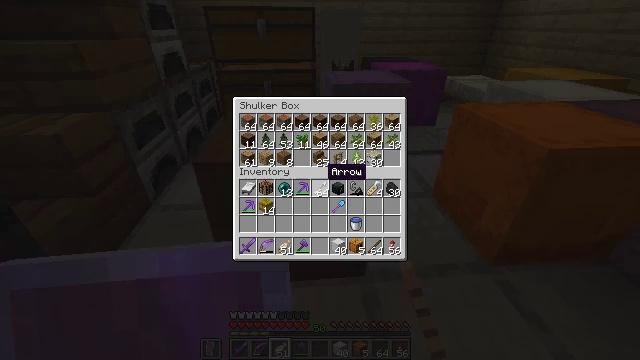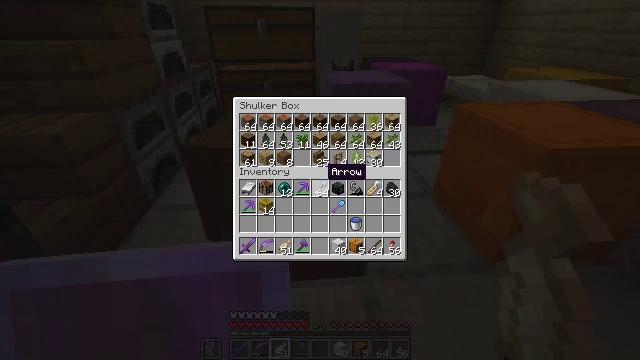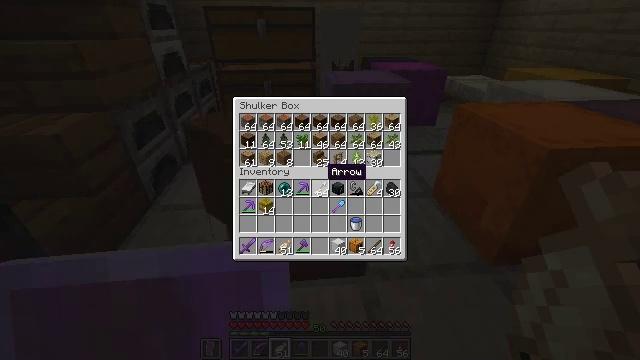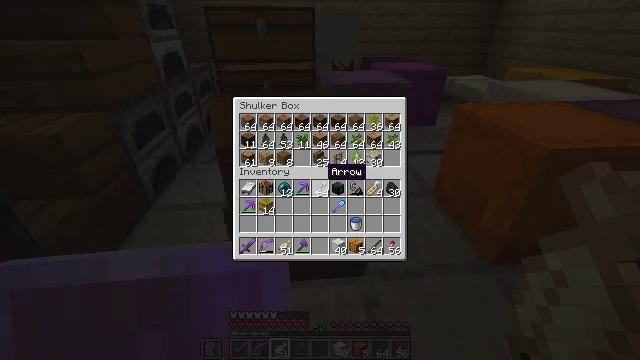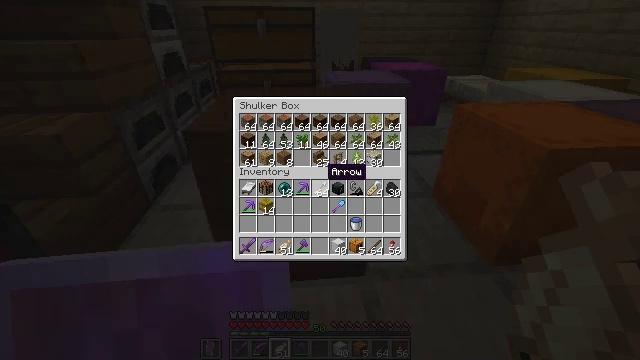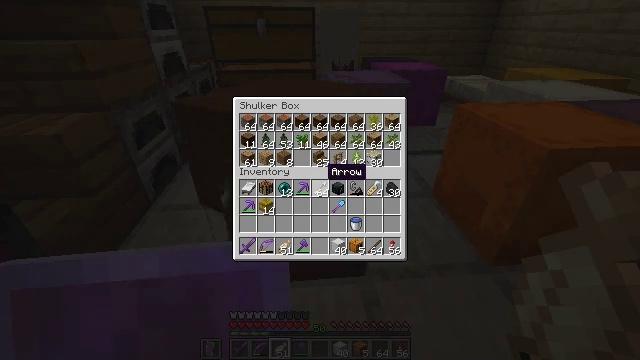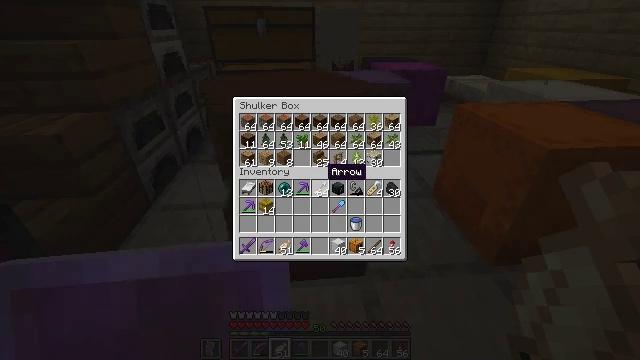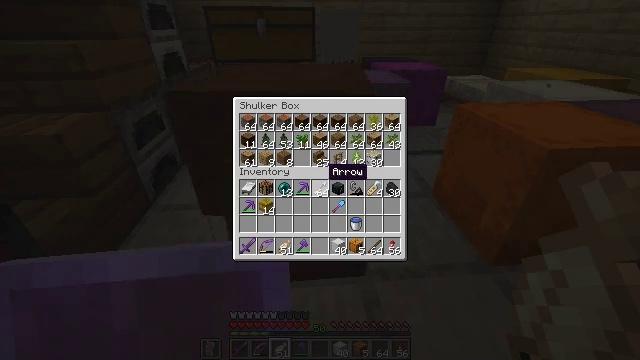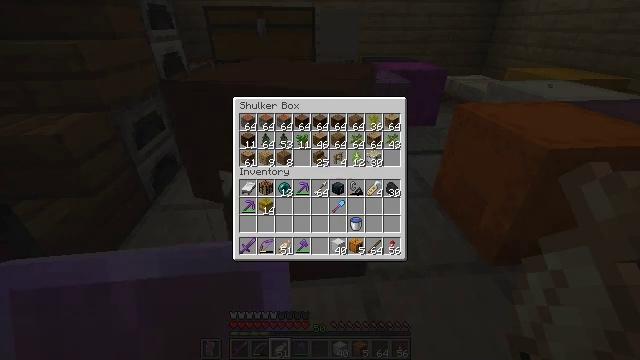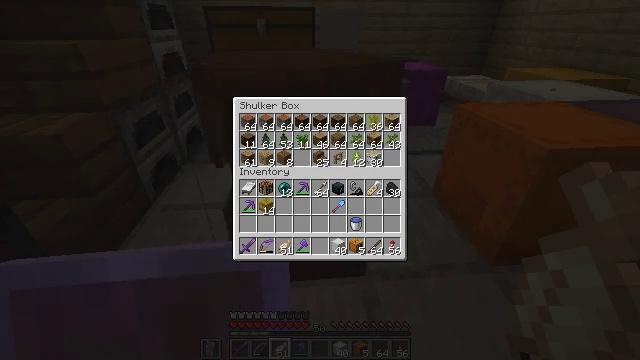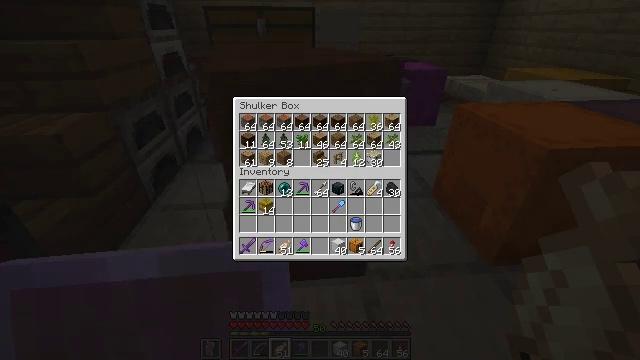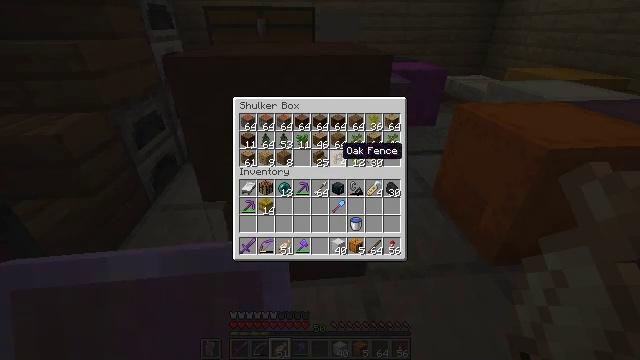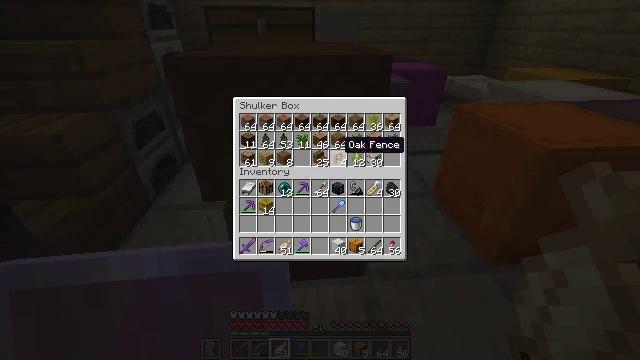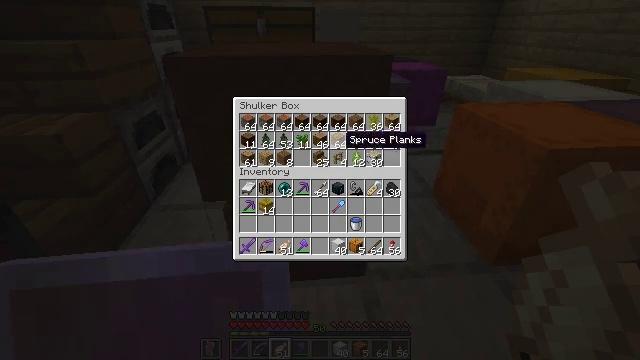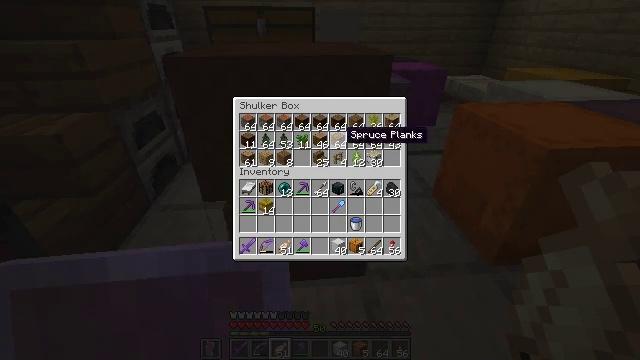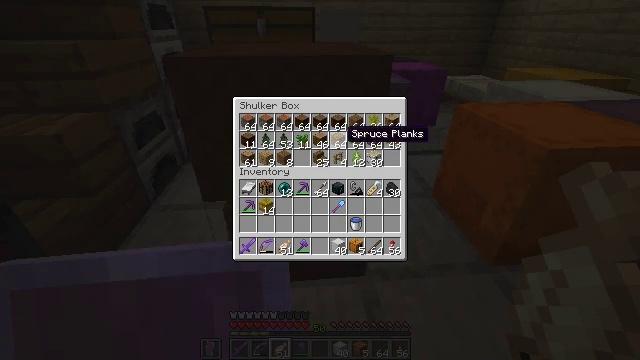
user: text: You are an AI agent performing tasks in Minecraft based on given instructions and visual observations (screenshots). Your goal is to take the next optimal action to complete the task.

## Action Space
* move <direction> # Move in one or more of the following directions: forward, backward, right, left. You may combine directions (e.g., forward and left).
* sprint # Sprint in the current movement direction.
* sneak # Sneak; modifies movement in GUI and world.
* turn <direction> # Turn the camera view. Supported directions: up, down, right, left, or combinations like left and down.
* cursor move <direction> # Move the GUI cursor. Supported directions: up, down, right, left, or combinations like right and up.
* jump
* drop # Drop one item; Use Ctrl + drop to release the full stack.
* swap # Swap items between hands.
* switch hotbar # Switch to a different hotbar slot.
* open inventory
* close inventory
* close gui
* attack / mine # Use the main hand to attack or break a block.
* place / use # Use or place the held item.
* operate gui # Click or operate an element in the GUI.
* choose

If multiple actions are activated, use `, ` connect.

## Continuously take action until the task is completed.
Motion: motion action
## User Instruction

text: Combine spruce planks and sticks to craft a spruce fence.
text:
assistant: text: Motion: no_op
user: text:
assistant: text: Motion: no_op
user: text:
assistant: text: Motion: no_op
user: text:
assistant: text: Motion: no_op
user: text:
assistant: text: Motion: no_op
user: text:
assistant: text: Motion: no_op
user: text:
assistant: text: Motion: no_op
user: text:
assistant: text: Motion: no_op
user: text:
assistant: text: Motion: no_op
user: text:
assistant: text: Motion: no_op
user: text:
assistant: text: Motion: cursor move up
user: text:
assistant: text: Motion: no_op
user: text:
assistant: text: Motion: no_op
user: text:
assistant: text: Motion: no_op
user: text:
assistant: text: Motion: sneak
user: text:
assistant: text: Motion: sneak
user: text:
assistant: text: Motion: sneak
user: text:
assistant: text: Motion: sneak
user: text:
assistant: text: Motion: sneak, operate gui
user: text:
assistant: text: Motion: sneak, operate gui
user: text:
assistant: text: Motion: sneak, cursor move right and up
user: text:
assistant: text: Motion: sneak
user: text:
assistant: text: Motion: sneak
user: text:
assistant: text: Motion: sneak
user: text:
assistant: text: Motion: sneak
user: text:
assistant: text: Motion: sneak
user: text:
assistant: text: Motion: sneak
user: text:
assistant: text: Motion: sneak, operate gui
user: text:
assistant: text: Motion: sneak, operate gui
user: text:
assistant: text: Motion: sneak, operate gui